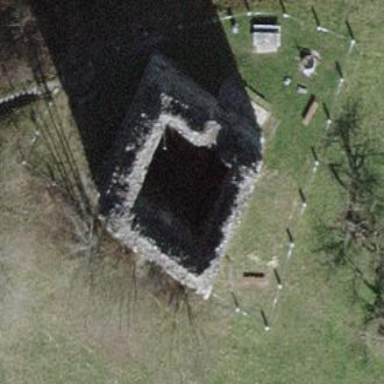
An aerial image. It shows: Castle with historical significance.